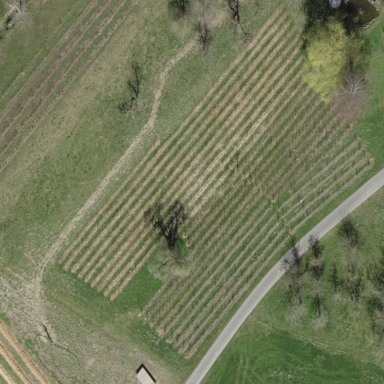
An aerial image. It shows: Orchard.